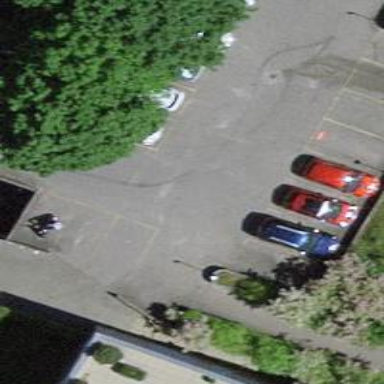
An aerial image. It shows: Parking aisle tunnel designated as service road.